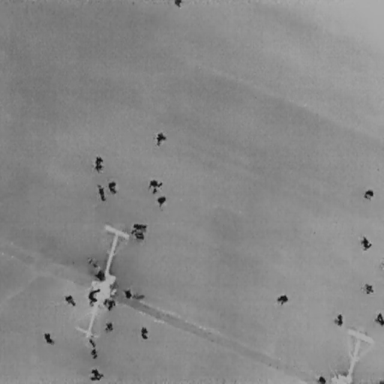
There are 27 People in the infrared image.